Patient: sex M, age 69
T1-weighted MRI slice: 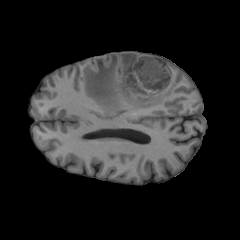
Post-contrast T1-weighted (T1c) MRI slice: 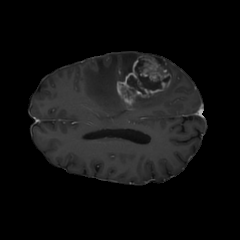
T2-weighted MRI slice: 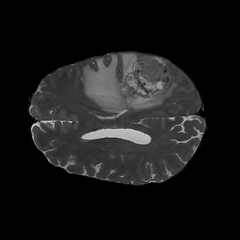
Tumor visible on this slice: yes
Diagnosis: Glioblastoma, IDH-wildtype
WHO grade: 4